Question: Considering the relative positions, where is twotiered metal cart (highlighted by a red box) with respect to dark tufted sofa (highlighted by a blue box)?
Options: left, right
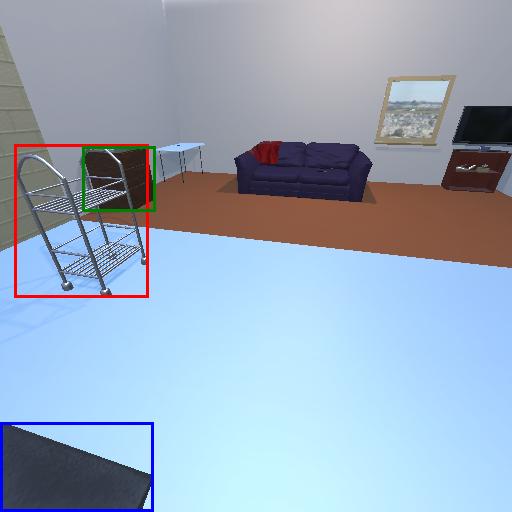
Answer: left